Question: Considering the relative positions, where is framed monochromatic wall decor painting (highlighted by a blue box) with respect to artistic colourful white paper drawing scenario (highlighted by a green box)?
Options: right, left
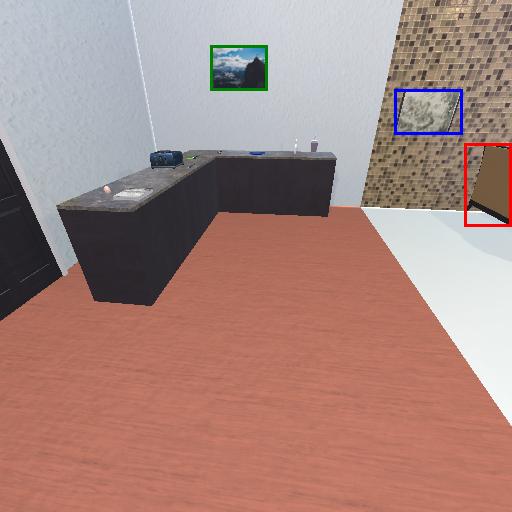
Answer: right